Question: I am learning about designing Convolutional Neural Networks using Keras. I have developed a simple model using VGG16 as the base. I have about 6 classes of images in the dataset. Here are the code and description of my model.
'''
model = models.Sequential()
conv_base = VGG16(weights='imagenet' ,include_top=False, input_shape=(IMAGE_SIZE, IMAGE_SIZE, 3))
conv_base.trainable = False
model.add(conv_base)
model.add(layers.Flatten())
model.add(layers.Dense(256, activation='relu', kernel_regularizer=regularizers.l2(0.001)))
model.add(layers.Dropout(0.5))
model.add(layers.Dense(6, activation='sigmoid'))
'''

Here is the code for compiling and fitting the model:
'''
model.compile(loss='categorical_crossentropy',
optimizer=optimizers.RMSprop(lr=1e-4),
metrics=['acc'])
model.summary()
callbacks = [
EarlyStopping(monitor='acc', patience=1, mode='auto'),
ModelCheckpoint(monitor='val_loss', save_best_only=True, filepath=model_file_path)
]
history = model.fit_generator(
train_generator,
steps_per_epoch=10,
epochs=EPOCHS,
validation_data=validation_generator,
callbacks = callbacks,
validation_steps=10)
'''
Here is the code for prediction of a new image
'''
img = image.load_img(img_path, target_size=(IMAGE_SIZE, IMAGE_SIZE))
plt.figure(index)
imgplot = plt.imshow(img)
x = image.img_to_array(img)
x = x.reshape((1,) + x.shape)
prediction = model.predict(x)[0]
# print(prediction)
'''
Often model.predict() method predicts more than one class.
'''
[0 1 1 0 0 0]
'''
I have a couple of questions
1. Is it normal for a multiclass classification model to predict more than one output?
2. How is accuracy measured during training time if more than one class was predicted?
3. How can I modify the neural network so that only one class is predicted?
Any help is appreciated. Thank you so much!
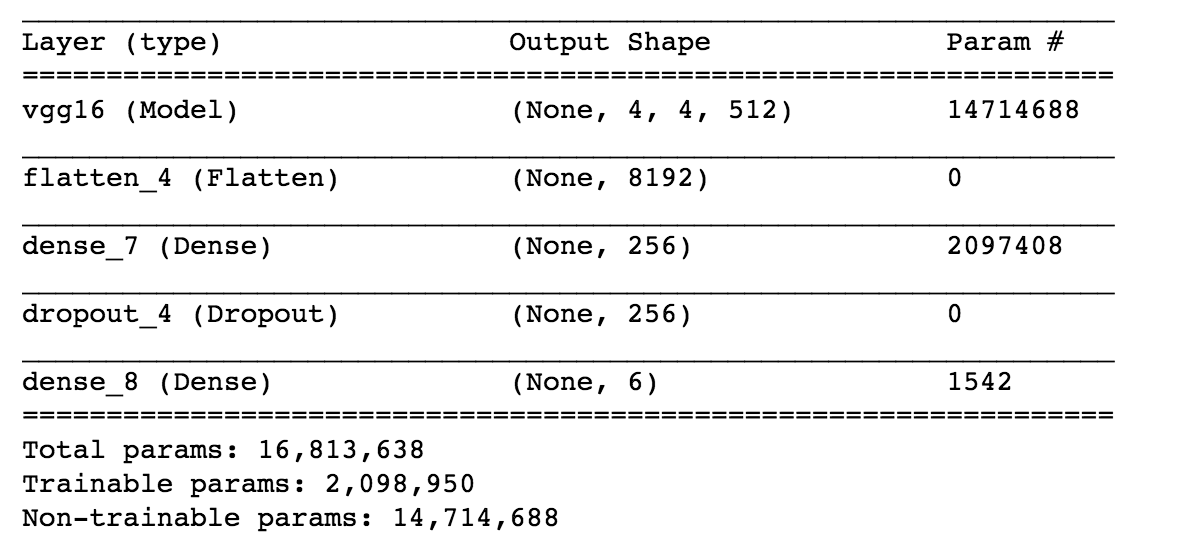
Answer: You are not doing multi-class classification, but multi-label. This is caused by the use of a sigmoid activation at the output layer. To do multi-class classification properly, use a softmax activation at the output, which will produce a probability distribution over classes.
Taking the class with the biggest probability (argmax) will produce a single class prediction, as expected.